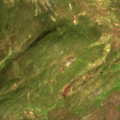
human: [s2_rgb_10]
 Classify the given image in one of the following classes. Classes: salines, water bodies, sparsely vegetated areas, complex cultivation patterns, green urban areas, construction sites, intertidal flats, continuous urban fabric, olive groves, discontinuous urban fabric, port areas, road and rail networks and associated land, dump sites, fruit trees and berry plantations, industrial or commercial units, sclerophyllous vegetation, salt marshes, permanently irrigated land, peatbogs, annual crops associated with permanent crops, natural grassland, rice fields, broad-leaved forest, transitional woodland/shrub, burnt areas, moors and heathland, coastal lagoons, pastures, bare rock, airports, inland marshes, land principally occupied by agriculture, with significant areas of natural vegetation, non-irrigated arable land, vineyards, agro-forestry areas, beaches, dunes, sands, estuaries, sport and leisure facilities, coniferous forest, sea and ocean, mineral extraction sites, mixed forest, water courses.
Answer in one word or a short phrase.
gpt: moors and heathland